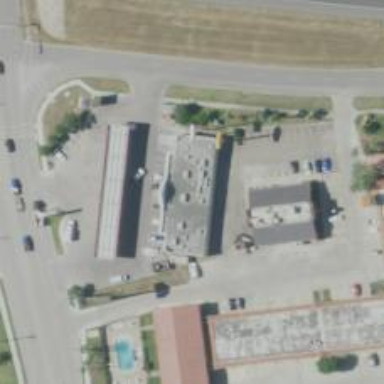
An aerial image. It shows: Convenience shop.